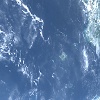
Label: water